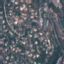
Land use / land cover class: Residential